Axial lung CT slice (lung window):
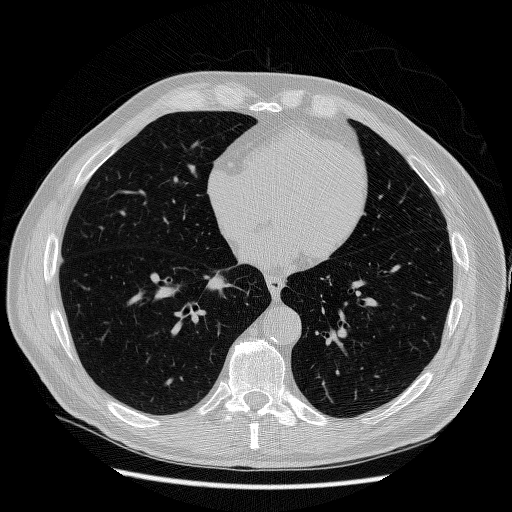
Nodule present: no